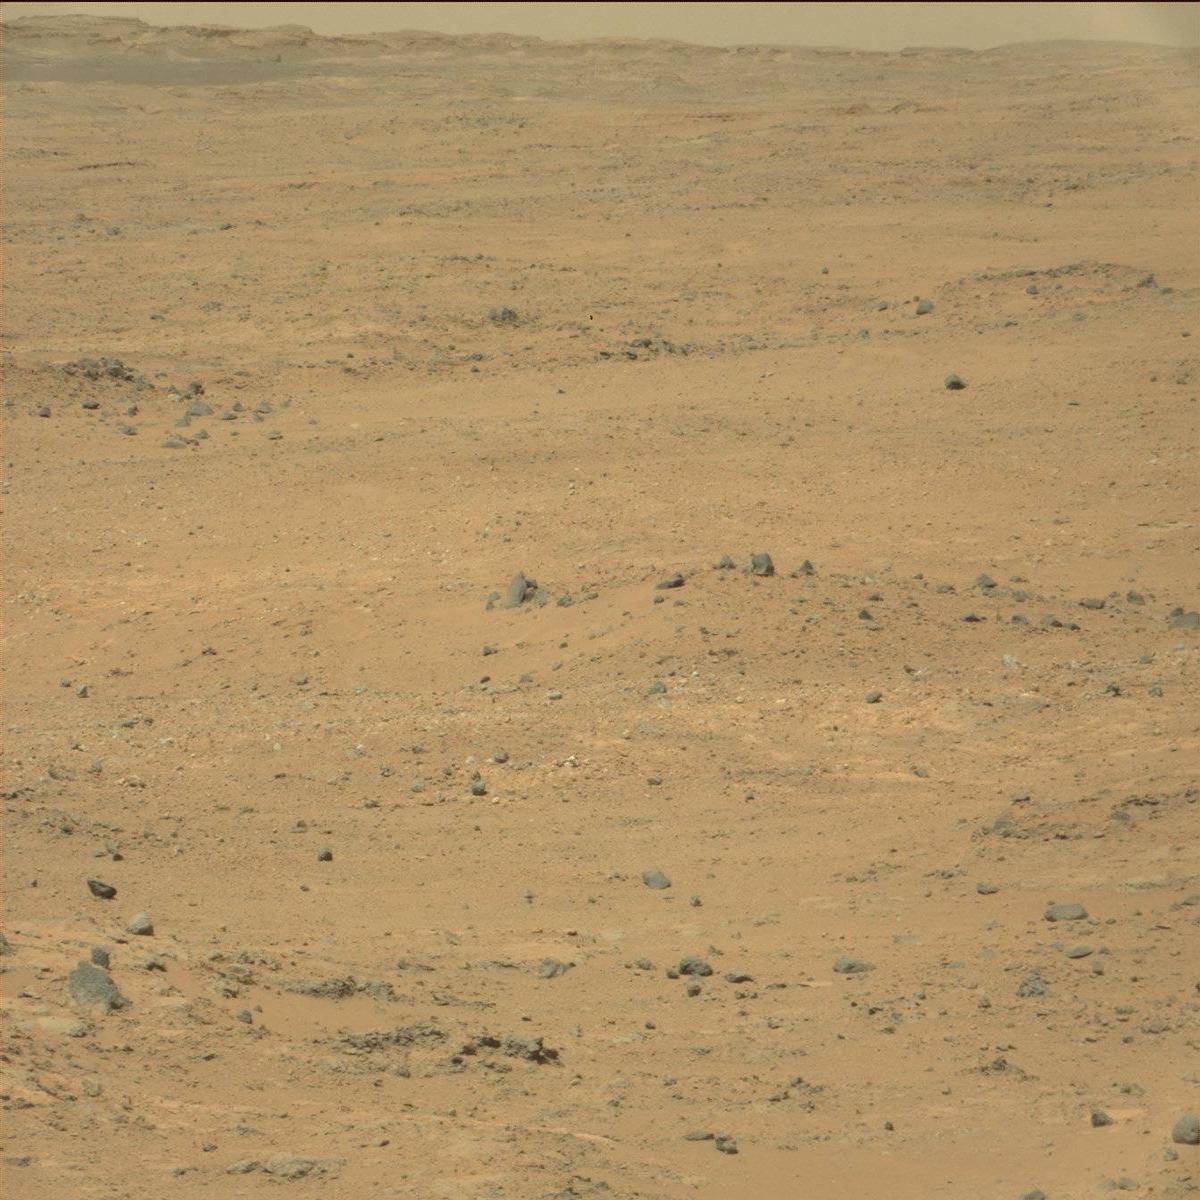
Terrain classes present: Bedrock, Ridge, Rock, Sand / Soil, Sky